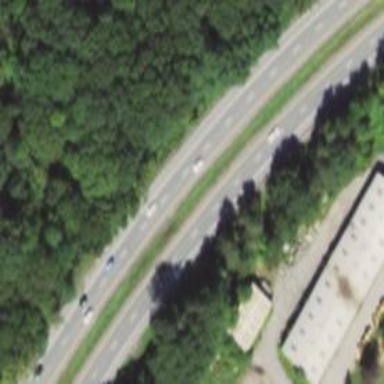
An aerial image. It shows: This image shows trunk highway that functions as expressway.